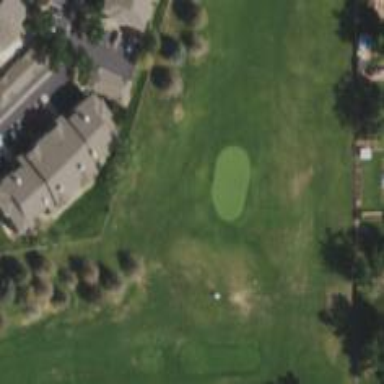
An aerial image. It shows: Golf hole.